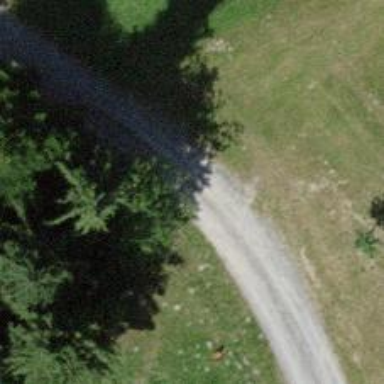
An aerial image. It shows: Well-maintained track road with grade 1 tracktype.